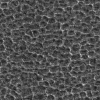
Atmospheric dust classification: not_dusty